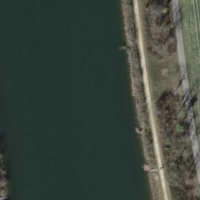
EUNIS habitat code: 15
Species observed at this site:
Daucus carota